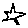
Label: star